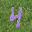
Label: 4